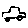
Label: car